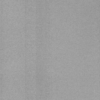
Label: dusty